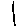
Label: line